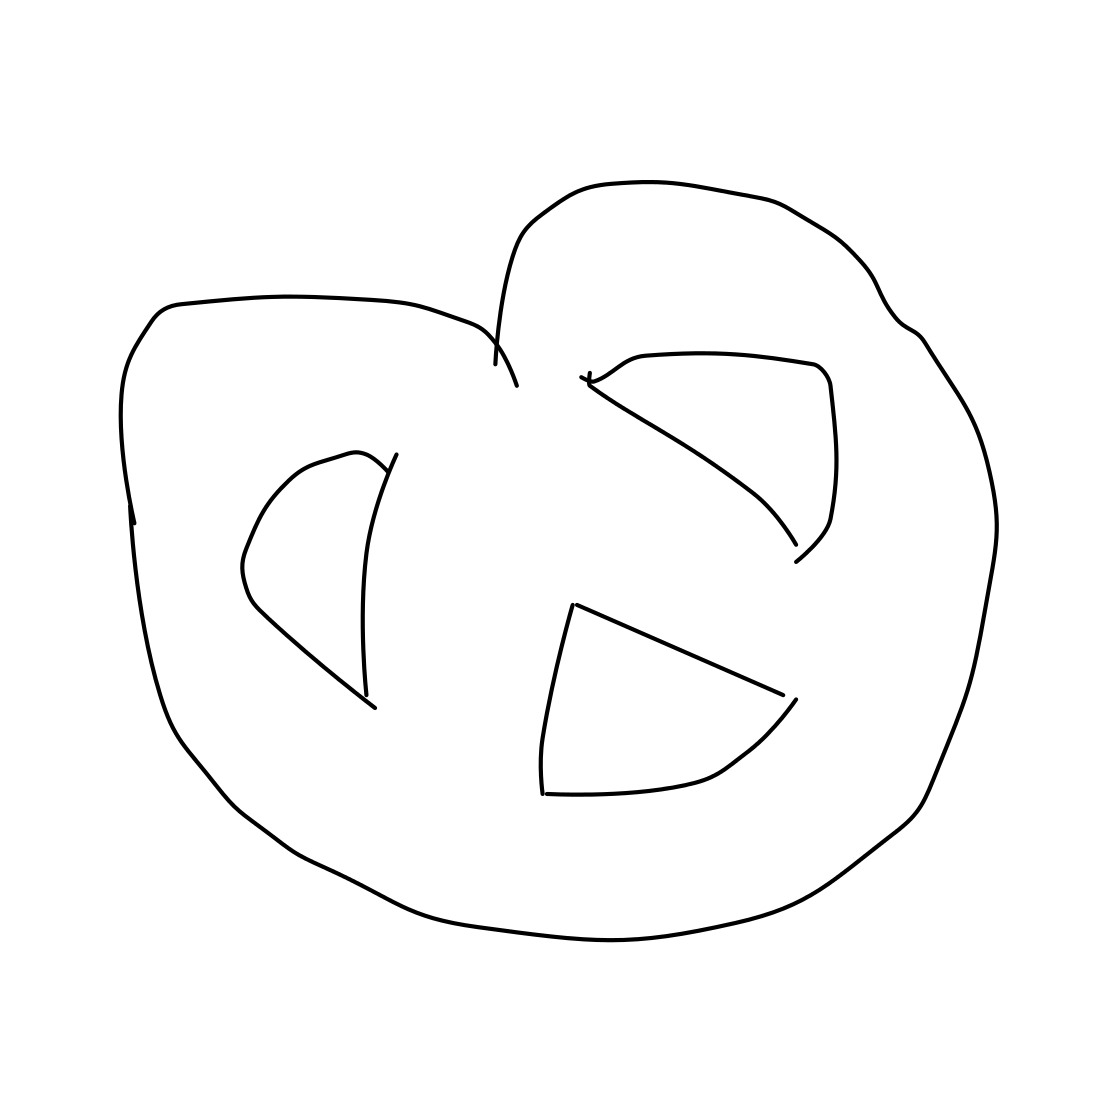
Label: pretzel